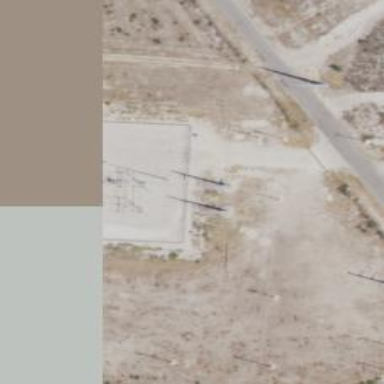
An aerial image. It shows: Power tower.